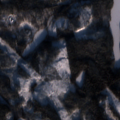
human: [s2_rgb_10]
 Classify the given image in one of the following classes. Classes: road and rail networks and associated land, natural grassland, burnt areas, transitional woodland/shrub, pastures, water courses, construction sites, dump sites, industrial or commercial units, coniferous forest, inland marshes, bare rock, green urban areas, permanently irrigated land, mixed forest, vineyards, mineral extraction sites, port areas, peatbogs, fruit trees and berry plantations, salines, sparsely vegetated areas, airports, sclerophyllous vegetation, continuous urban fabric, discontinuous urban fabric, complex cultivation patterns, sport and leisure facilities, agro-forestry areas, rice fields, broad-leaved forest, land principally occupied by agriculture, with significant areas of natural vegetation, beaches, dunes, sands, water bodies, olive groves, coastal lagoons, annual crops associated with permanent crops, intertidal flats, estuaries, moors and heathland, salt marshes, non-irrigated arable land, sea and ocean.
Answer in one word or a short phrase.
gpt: coniferous forest, mixed forest, transitional woodland/shrub, water bodies